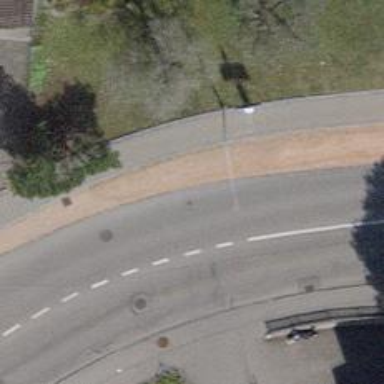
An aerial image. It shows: Platform for public transport on the road.